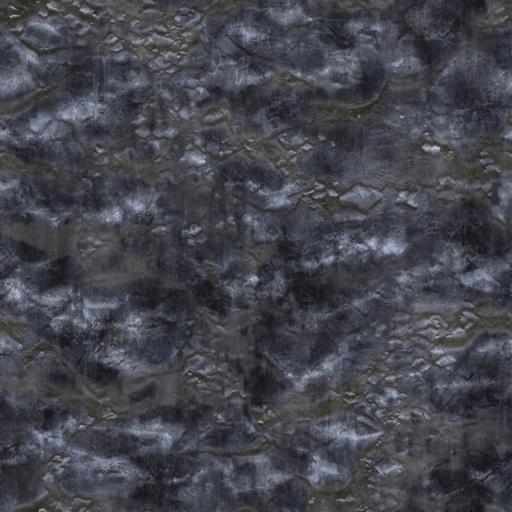
Tags: cliff mountain rock stone